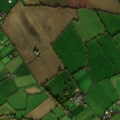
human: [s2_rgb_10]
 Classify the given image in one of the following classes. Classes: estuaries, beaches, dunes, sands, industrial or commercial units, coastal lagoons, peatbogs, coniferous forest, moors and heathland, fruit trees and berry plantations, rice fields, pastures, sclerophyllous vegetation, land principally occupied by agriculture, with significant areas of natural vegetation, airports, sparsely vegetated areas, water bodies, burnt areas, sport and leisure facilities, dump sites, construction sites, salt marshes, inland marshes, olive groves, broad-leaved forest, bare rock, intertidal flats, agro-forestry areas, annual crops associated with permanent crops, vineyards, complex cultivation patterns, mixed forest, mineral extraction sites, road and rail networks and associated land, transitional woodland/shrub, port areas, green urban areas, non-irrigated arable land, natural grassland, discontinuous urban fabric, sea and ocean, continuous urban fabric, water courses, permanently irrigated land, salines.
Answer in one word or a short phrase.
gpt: non-irrigated arable land, pastures